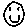
Label: smiley face